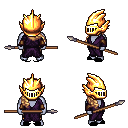
a pixel art fantasy rpg character, male body template, dark elf, purple skin, purple robe, gold greaves, light blonde right-swept hairstyle, gold helm, cloth bracers, black slippers, spear, four views (front, back, left, right), 2x2 character sprite sheet, small pixel art, hard edges, no anti-aliasing